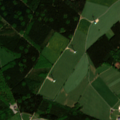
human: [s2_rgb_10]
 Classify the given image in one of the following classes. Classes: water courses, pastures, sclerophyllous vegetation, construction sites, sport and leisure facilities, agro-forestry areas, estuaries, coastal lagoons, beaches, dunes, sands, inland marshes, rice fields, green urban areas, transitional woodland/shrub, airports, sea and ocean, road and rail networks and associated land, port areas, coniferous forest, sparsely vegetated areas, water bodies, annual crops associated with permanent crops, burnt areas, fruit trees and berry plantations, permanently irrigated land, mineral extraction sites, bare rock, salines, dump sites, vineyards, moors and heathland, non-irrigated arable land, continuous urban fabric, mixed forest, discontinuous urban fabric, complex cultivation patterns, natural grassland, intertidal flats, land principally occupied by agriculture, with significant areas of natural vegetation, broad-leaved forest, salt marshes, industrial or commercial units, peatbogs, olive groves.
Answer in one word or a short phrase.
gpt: pastures, complex cultivation patterns, mixed forest